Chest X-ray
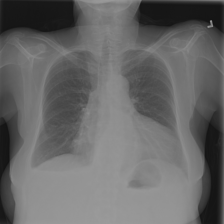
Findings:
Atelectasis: positive
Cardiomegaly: negative
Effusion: positive
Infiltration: negative
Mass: negative
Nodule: negative
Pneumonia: negative
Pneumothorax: negative
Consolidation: negative
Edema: negative
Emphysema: negative
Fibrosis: negative
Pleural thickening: negative
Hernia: negative